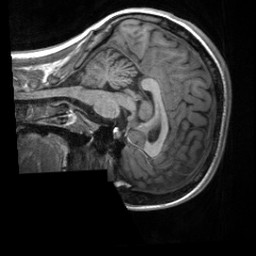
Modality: T1w
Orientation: sagittal
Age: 20
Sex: female
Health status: healthy
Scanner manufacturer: siemens
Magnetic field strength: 3 T
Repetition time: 2 s
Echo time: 0.00232 s